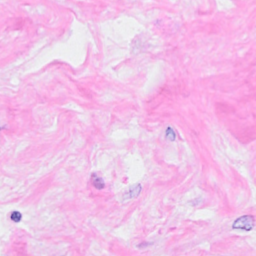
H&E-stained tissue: Breast